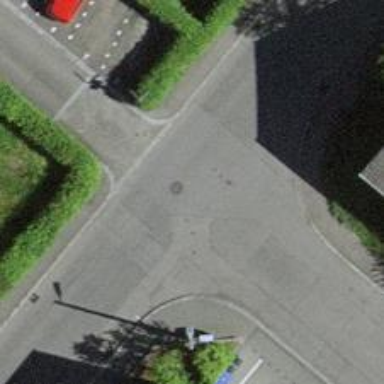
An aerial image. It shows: Living street.